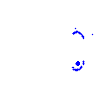
Particle: pion